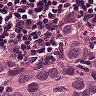
Metastatic tissue present: yes